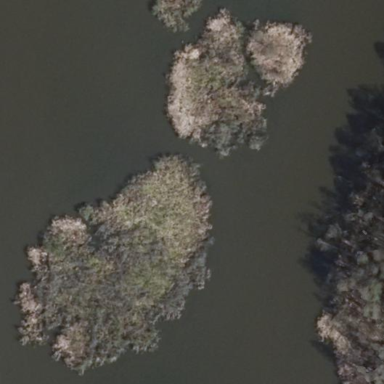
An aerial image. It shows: Broadleaved woodland on small islet.